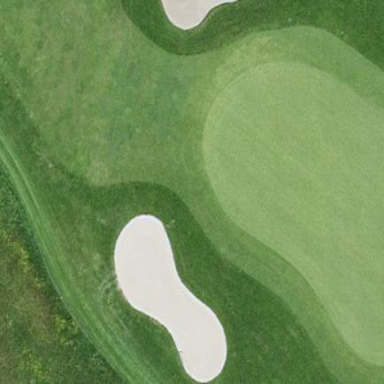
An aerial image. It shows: Golf bunker filled with natural sand.